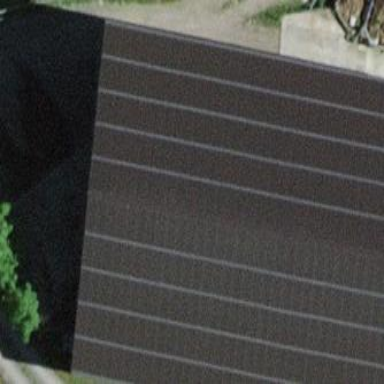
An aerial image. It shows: Barn.